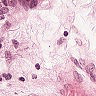
Metastatic tissue present: yes